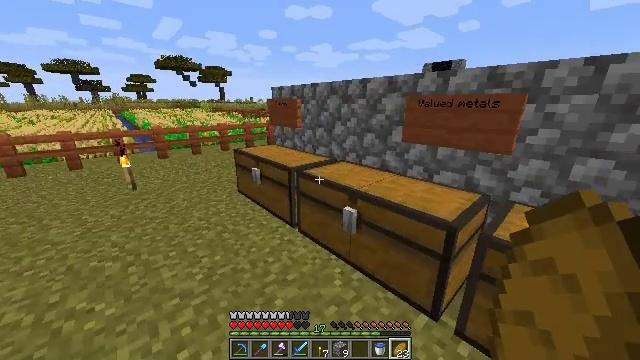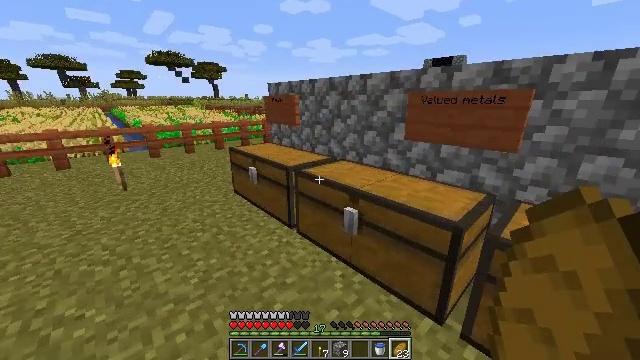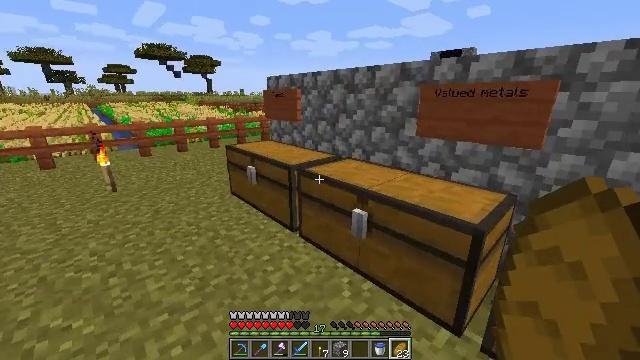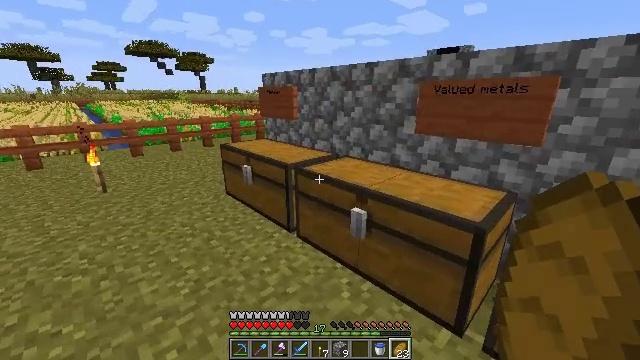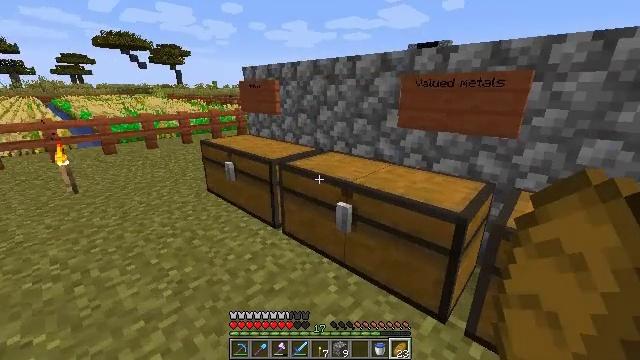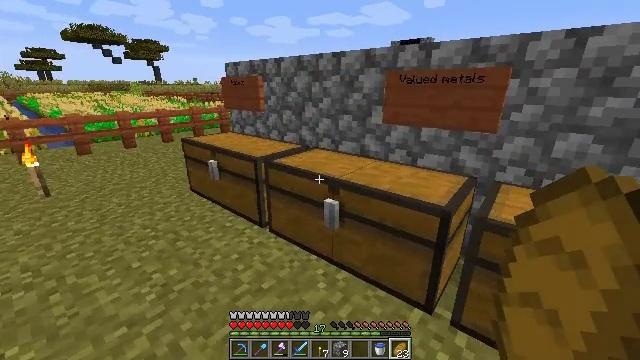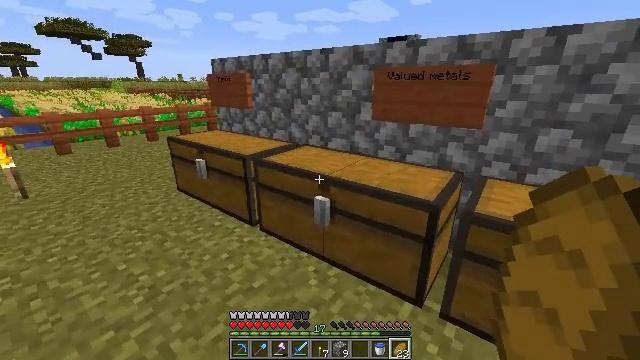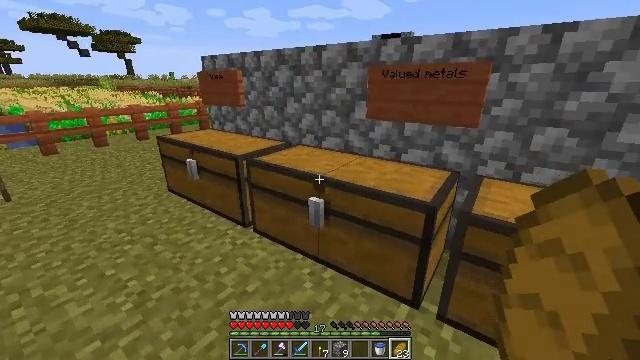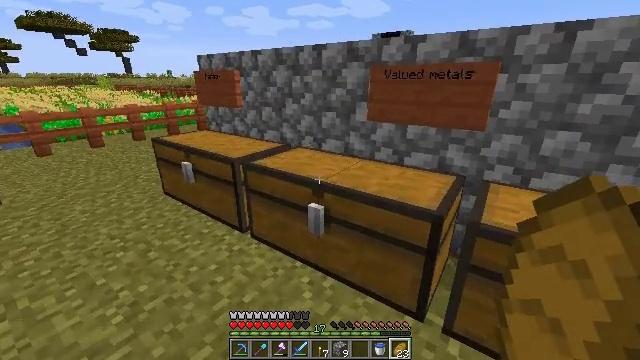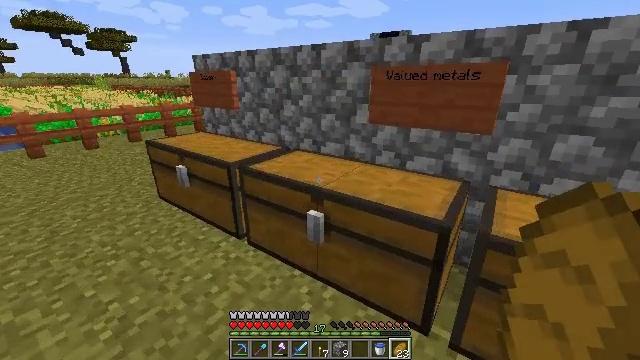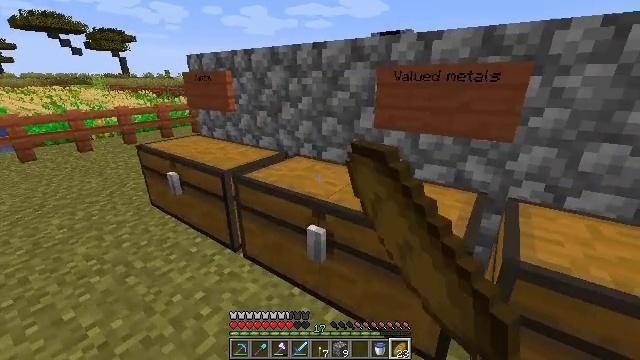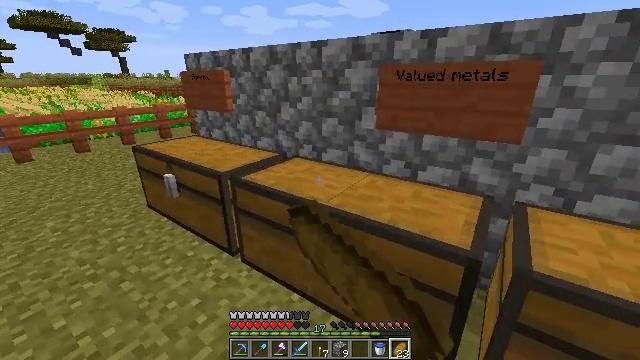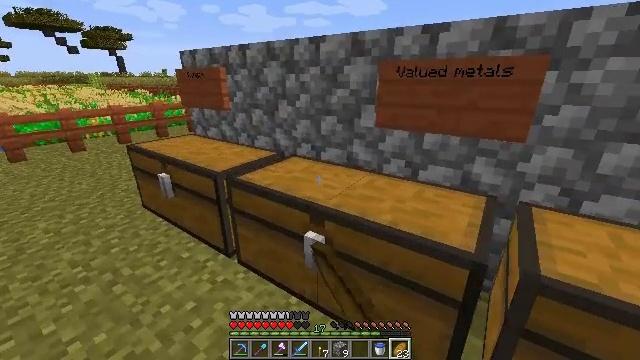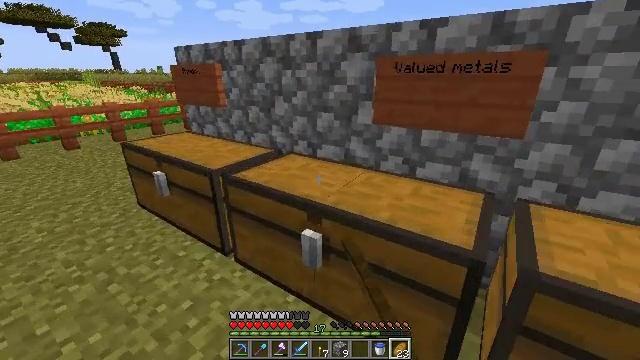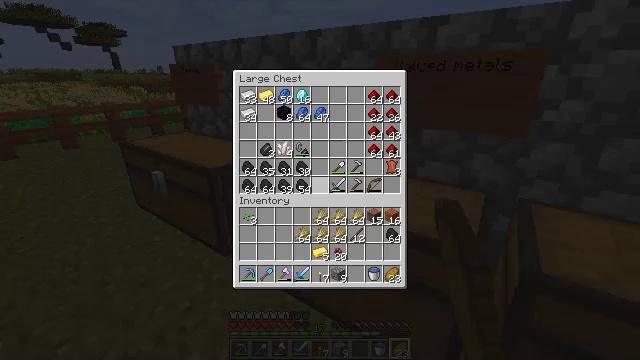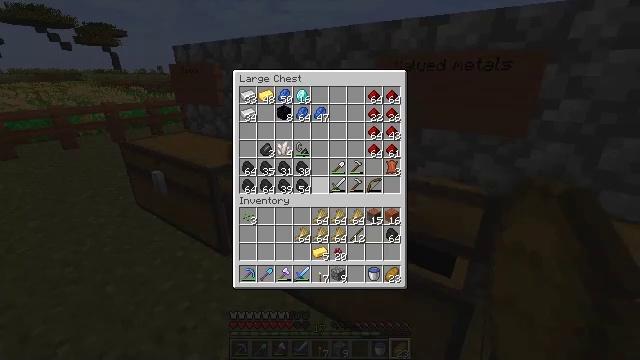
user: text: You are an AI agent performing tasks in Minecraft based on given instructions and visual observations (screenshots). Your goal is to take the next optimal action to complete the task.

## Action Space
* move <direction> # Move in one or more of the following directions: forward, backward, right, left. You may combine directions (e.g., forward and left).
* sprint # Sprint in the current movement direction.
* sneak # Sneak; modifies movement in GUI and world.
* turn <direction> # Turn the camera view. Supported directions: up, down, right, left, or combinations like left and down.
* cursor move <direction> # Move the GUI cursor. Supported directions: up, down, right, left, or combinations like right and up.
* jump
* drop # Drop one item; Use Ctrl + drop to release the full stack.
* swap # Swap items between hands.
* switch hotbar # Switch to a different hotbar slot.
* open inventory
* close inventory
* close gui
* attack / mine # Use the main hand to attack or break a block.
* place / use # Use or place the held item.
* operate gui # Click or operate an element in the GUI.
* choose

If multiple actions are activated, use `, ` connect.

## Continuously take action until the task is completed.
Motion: motion action
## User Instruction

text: Use wheat to craft bread.
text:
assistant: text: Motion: no_op
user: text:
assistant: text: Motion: no_op
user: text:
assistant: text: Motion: no_op
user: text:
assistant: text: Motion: turn right and down
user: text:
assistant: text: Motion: turn right
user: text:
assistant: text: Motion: turn right
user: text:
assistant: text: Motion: move forward, turn right
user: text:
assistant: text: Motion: move forward
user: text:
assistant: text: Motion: move forward, use / place
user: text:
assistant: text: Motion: use / place
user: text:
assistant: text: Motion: use / place
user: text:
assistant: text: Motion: no_op
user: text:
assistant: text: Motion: no_op
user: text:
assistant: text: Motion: open gui
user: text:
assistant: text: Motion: no_op
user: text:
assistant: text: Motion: no_op
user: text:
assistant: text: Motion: no_op
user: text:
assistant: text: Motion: no_op
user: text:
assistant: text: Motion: cursor move down
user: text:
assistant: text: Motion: cursor move down
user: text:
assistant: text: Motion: cursor move left and down
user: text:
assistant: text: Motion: no_op
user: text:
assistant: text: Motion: cursor move down
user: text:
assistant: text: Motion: cursor move down
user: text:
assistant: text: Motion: no_op
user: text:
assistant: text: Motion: no_op
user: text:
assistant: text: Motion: operate gui
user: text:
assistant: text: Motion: operate gui
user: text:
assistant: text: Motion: operate gui
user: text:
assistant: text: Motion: cursor move up